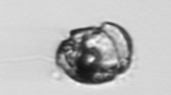
Label: Proterythropsis